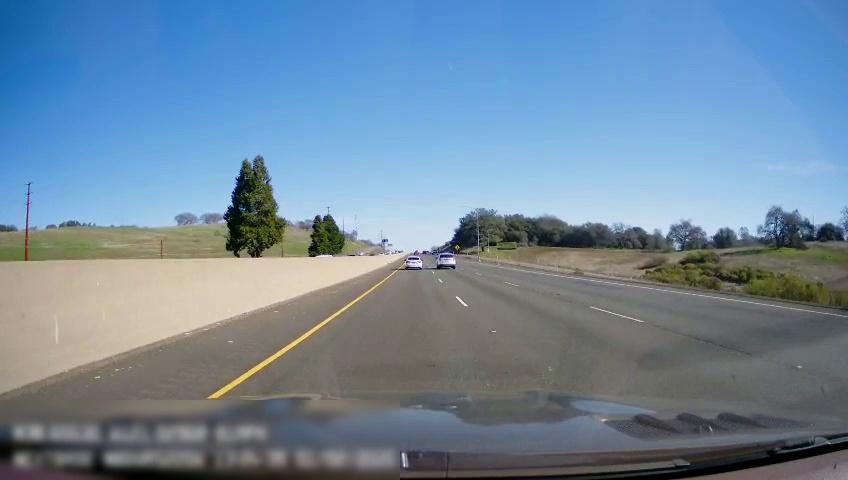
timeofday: Day
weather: Sunny
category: Drivable Space
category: Vehicles | SUV
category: Vehicles | Car
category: Vehicles | Car
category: Lanes | Current Lane
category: Lanes | Current Lane
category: Lanes | Alternate Lane
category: Lanes | Alternate Lane
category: Traffic | Signs